Field crop: tomato
Growth stage: 2
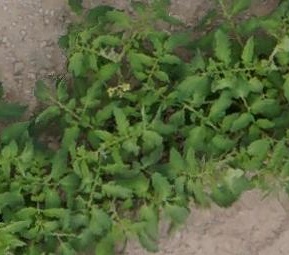
Species: tomato